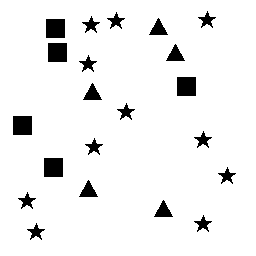
Squares: 5
Triangles: 5
Stars: 11
Total shapes: 21